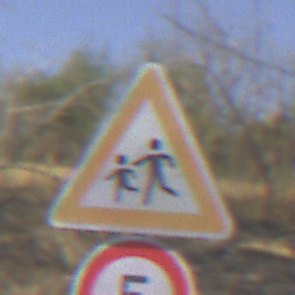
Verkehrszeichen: KinderRechts
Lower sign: Geschwindigkeit5
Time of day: Midday
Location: Outdoor (Nature)
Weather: Clear
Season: NotSpecified
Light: Natural